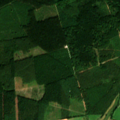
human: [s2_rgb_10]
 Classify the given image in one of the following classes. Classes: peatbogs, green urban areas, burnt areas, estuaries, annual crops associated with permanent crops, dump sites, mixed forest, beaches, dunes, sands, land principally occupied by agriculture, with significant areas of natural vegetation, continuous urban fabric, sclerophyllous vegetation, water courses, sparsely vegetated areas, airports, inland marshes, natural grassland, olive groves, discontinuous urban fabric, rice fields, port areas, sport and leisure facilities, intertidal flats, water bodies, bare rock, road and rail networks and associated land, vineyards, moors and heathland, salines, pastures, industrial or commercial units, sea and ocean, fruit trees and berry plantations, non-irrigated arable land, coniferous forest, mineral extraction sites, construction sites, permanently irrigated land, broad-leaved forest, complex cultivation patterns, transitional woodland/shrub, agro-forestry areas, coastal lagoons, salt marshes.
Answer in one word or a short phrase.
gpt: complex cultivation patterns, coniferous forest, mixed forest